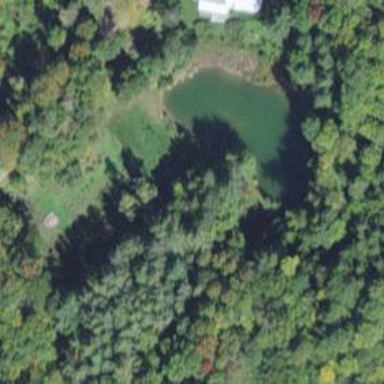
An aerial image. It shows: Pond with natural water.